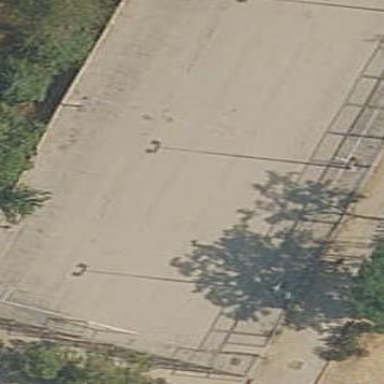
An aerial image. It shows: Paved area with fence surrounding it. This area is futsal pitch.